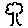
Label: tree